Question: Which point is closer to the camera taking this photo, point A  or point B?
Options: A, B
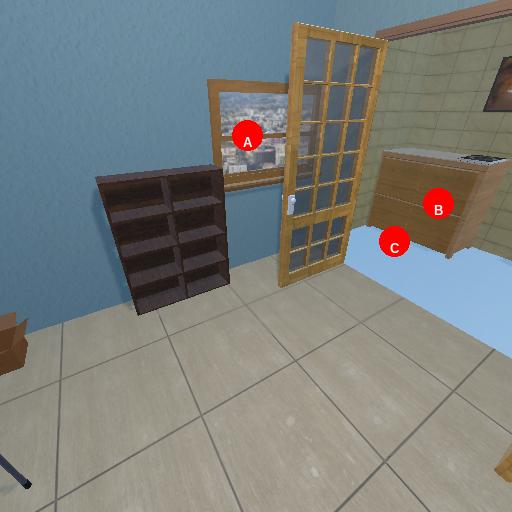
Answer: A